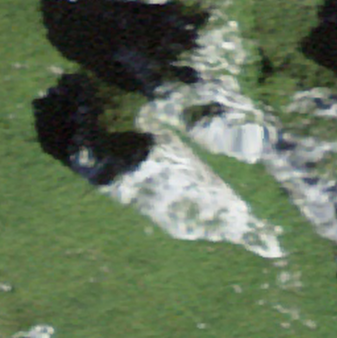
Label: bouldering_area